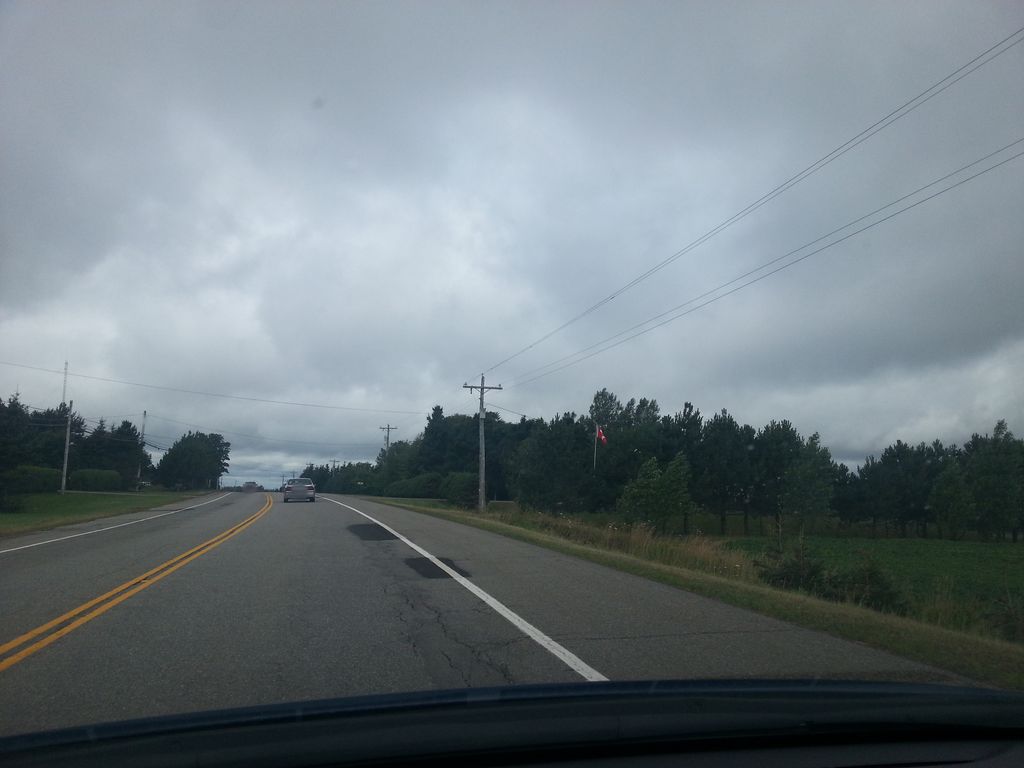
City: charlottetown